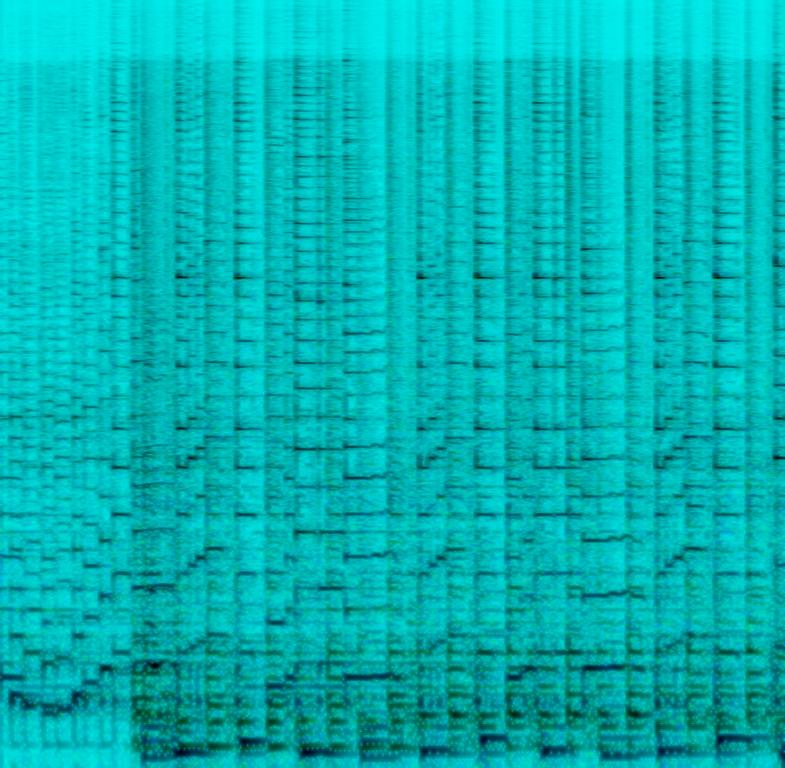
The Jazz song features a passionate solo acoustic guitar melody and acoustic rhythm guitar chords, followed by simple double bass. It sounds smooth and elegant, something you would hear in fancy restaurants or good jazz clubs.